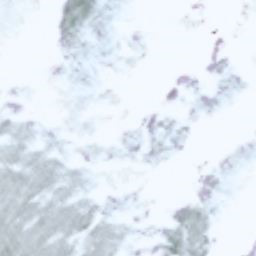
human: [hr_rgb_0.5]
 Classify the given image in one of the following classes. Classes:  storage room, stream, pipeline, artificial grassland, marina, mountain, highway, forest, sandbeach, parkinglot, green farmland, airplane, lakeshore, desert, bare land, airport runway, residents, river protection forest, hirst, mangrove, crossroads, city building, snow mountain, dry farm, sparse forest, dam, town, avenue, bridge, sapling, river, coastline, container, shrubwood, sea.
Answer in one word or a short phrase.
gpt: snow mountain